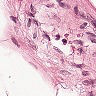
Metastatic tissue present: no